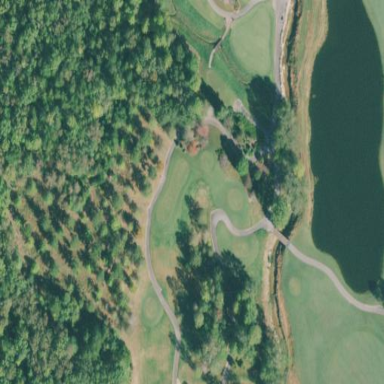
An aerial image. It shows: Area with grass used as rough in golf course.